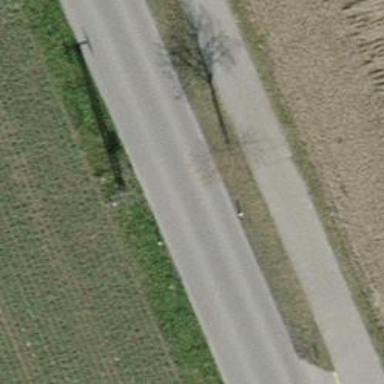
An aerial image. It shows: Avenue of deciduous broadleaved trees.